RGB frame:
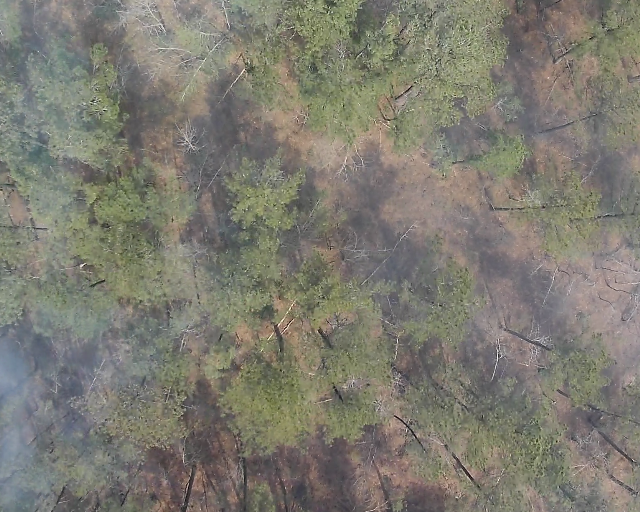
Thermal frame:
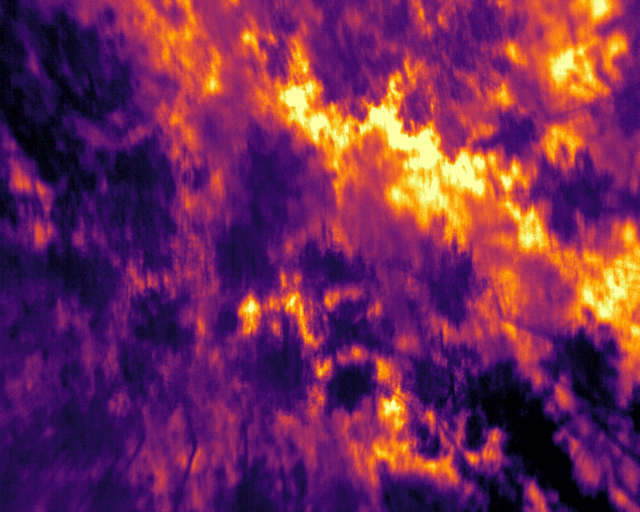
Captured: 2026-02-26 02:28:07
Pixels at or above 80 °C: 0 (fraction of frame: 0)